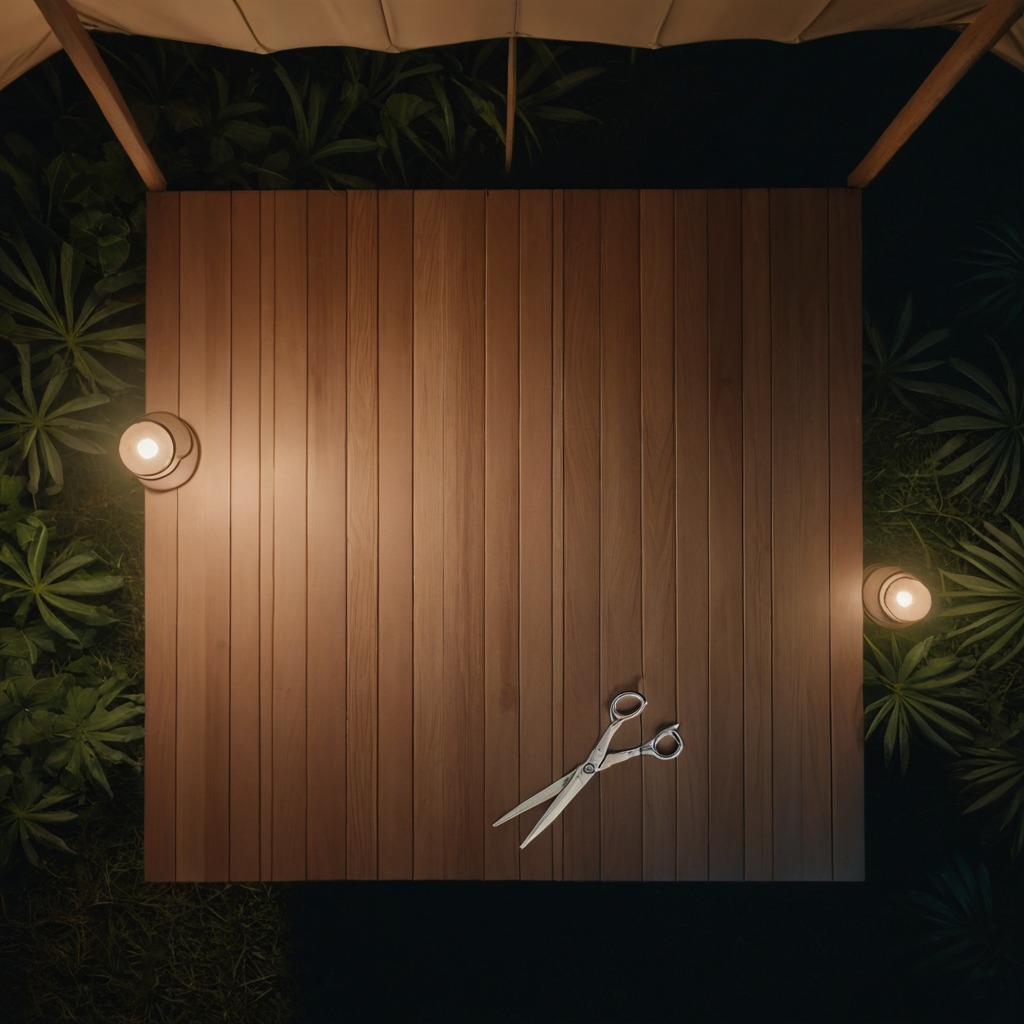
A scissor lies on the wooden table.